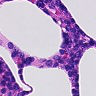
Metastatic tissue present: no